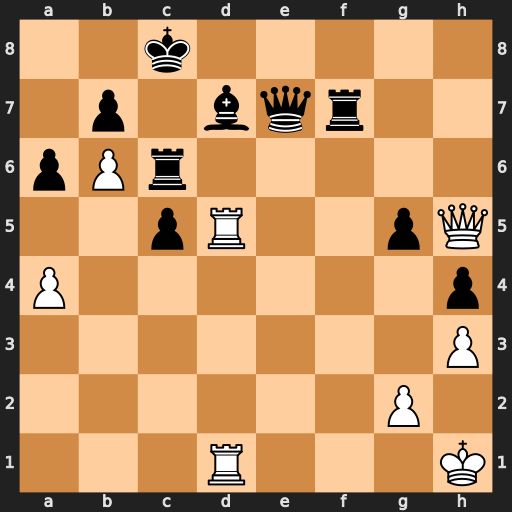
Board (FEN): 2k5/1p1bqr2/pPr5/2pR2pQ/P6p/7P/6P1/3R3K
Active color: w
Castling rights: -
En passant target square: -
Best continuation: Rxd7 Rf1+ Rxf1 Kxd7 Rf7